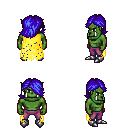
a pixel art fantasy rpg character, male body template, orc, green skin, yellow tattered cape, magenta pants, blue swoop hairstyle, metal boots, four views (front, back, left, right), 2x2 character sprite sheet, small pixel art, hard edges, no anti-aliasing